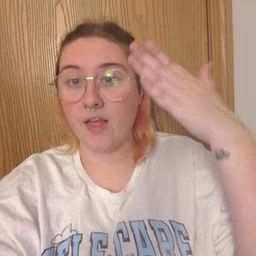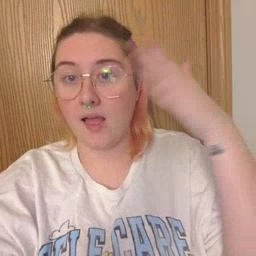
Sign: flag